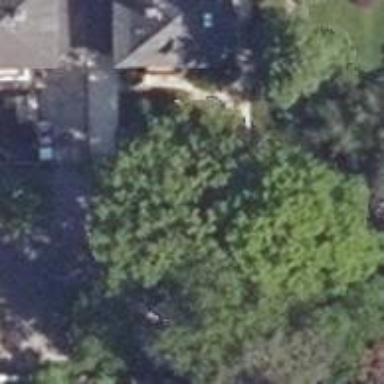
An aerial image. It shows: Single tag "natural: tree."